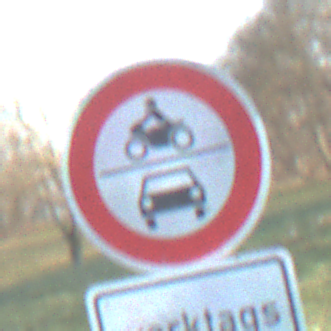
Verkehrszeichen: VerbotKraftfahrzeuge
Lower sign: ZeitangabenMitBeschraenkungAufWochentage1
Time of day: MorningAfternoon
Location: Outdoor (Nature)
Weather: Clear
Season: Winter
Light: Natural